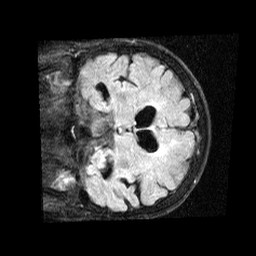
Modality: FLAIR
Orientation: coronal
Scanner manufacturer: siemens
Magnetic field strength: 1.5 T
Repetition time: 8.78 s
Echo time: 0.108 s